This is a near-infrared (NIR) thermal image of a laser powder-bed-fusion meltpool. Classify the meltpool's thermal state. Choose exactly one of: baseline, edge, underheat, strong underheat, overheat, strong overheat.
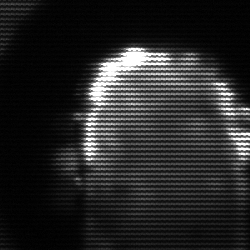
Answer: baseline